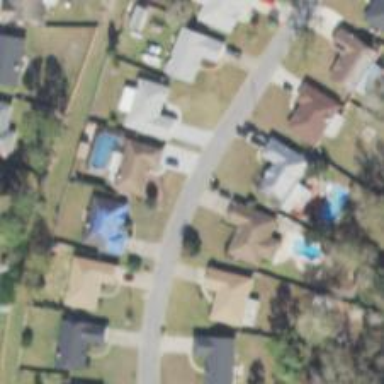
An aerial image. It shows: Driveway.